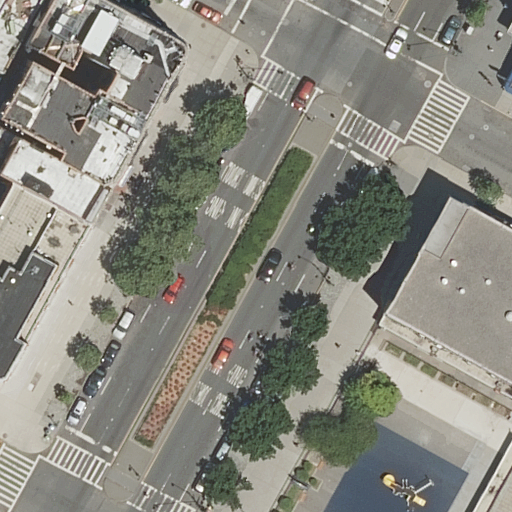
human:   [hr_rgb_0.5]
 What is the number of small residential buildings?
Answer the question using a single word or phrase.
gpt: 4

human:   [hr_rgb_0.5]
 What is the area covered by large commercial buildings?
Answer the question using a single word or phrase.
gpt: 0m2

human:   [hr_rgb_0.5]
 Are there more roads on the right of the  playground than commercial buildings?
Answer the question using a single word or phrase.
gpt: no

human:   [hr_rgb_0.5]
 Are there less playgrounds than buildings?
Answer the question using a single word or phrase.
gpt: yes

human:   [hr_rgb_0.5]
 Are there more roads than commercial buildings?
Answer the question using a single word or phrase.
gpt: yes

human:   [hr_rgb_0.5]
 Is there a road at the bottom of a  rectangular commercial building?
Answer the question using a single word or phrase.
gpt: no

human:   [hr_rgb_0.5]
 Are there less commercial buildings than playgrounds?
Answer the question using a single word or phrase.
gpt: yes

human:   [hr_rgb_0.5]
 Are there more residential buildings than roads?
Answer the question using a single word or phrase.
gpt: yes

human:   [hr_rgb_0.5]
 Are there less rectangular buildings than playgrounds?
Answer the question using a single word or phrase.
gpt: no

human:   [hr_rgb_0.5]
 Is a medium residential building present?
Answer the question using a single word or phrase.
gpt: yes

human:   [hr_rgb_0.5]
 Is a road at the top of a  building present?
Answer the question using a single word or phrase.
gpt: yes

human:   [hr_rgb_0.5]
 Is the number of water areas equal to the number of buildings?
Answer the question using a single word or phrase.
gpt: no

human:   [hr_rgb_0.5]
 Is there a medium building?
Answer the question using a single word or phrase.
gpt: yes

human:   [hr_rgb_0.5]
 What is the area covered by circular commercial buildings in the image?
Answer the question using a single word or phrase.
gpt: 0m2

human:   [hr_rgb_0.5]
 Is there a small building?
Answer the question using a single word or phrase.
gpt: yes

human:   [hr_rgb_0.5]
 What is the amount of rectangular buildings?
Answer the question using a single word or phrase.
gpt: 5

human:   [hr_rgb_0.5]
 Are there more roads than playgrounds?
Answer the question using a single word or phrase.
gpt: yes

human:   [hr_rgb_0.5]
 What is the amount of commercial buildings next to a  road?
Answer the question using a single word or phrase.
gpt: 0

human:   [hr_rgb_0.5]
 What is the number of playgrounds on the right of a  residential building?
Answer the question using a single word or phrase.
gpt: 1

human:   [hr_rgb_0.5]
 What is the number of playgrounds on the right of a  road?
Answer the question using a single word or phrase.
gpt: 1

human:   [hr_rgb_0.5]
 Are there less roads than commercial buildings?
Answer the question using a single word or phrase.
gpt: no

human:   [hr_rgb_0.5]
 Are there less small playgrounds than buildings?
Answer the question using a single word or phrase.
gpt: yes

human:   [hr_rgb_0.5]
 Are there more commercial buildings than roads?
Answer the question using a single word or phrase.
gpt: no

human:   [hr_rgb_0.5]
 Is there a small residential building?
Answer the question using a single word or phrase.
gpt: yes

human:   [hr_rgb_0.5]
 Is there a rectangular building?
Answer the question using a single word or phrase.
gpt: yes

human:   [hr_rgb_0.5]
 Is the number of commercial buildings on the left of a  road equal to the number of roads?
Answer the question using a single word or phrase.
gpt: no

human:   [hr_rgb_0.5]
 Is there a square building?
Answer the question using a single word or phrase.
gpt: no

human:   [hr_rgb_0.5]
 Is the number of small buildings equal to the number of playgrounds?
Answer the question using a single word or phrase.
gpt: no

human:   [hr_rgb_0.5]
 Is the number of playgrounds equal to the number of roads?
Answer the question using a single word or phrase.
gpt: no

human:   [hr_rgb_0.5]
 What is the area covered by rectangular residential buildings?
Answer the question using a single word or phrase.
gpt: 486m2

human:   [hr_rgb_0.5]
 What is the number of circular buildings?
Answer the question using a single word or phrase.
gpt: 0

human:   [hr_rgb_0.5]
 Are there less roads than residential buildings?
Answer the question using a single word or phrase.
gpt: yes

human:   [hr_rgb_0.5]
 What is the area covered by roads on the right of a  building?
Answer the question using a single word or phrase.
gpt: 0m2

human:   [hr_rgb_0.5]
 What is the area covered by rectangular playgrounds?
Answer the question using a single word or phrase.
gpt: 1155m2

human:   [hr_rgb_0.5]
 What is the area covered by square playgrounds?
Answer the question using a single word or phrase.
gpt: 0m2

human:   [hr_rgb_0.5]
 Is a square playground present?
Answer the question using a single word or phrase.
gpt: no